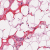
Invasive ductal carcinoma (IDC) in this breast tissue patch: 0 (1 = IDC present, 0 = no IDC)